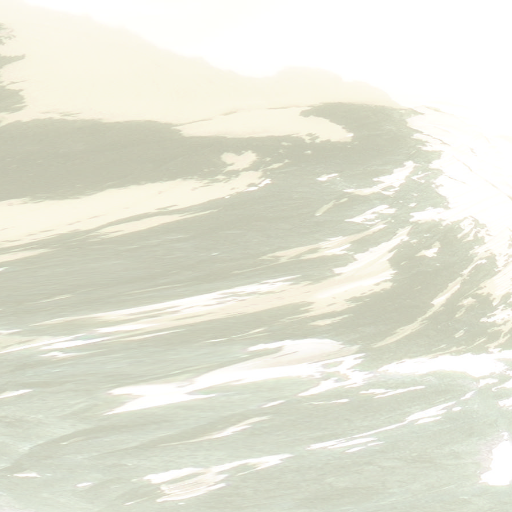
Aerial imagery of mountain in Alaska named Centurian Peak containing only unknown